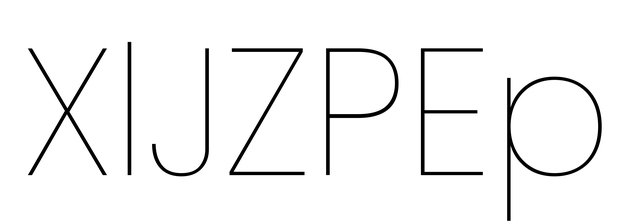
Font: Poppins-Thin